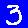
Digit: 3